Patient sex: M
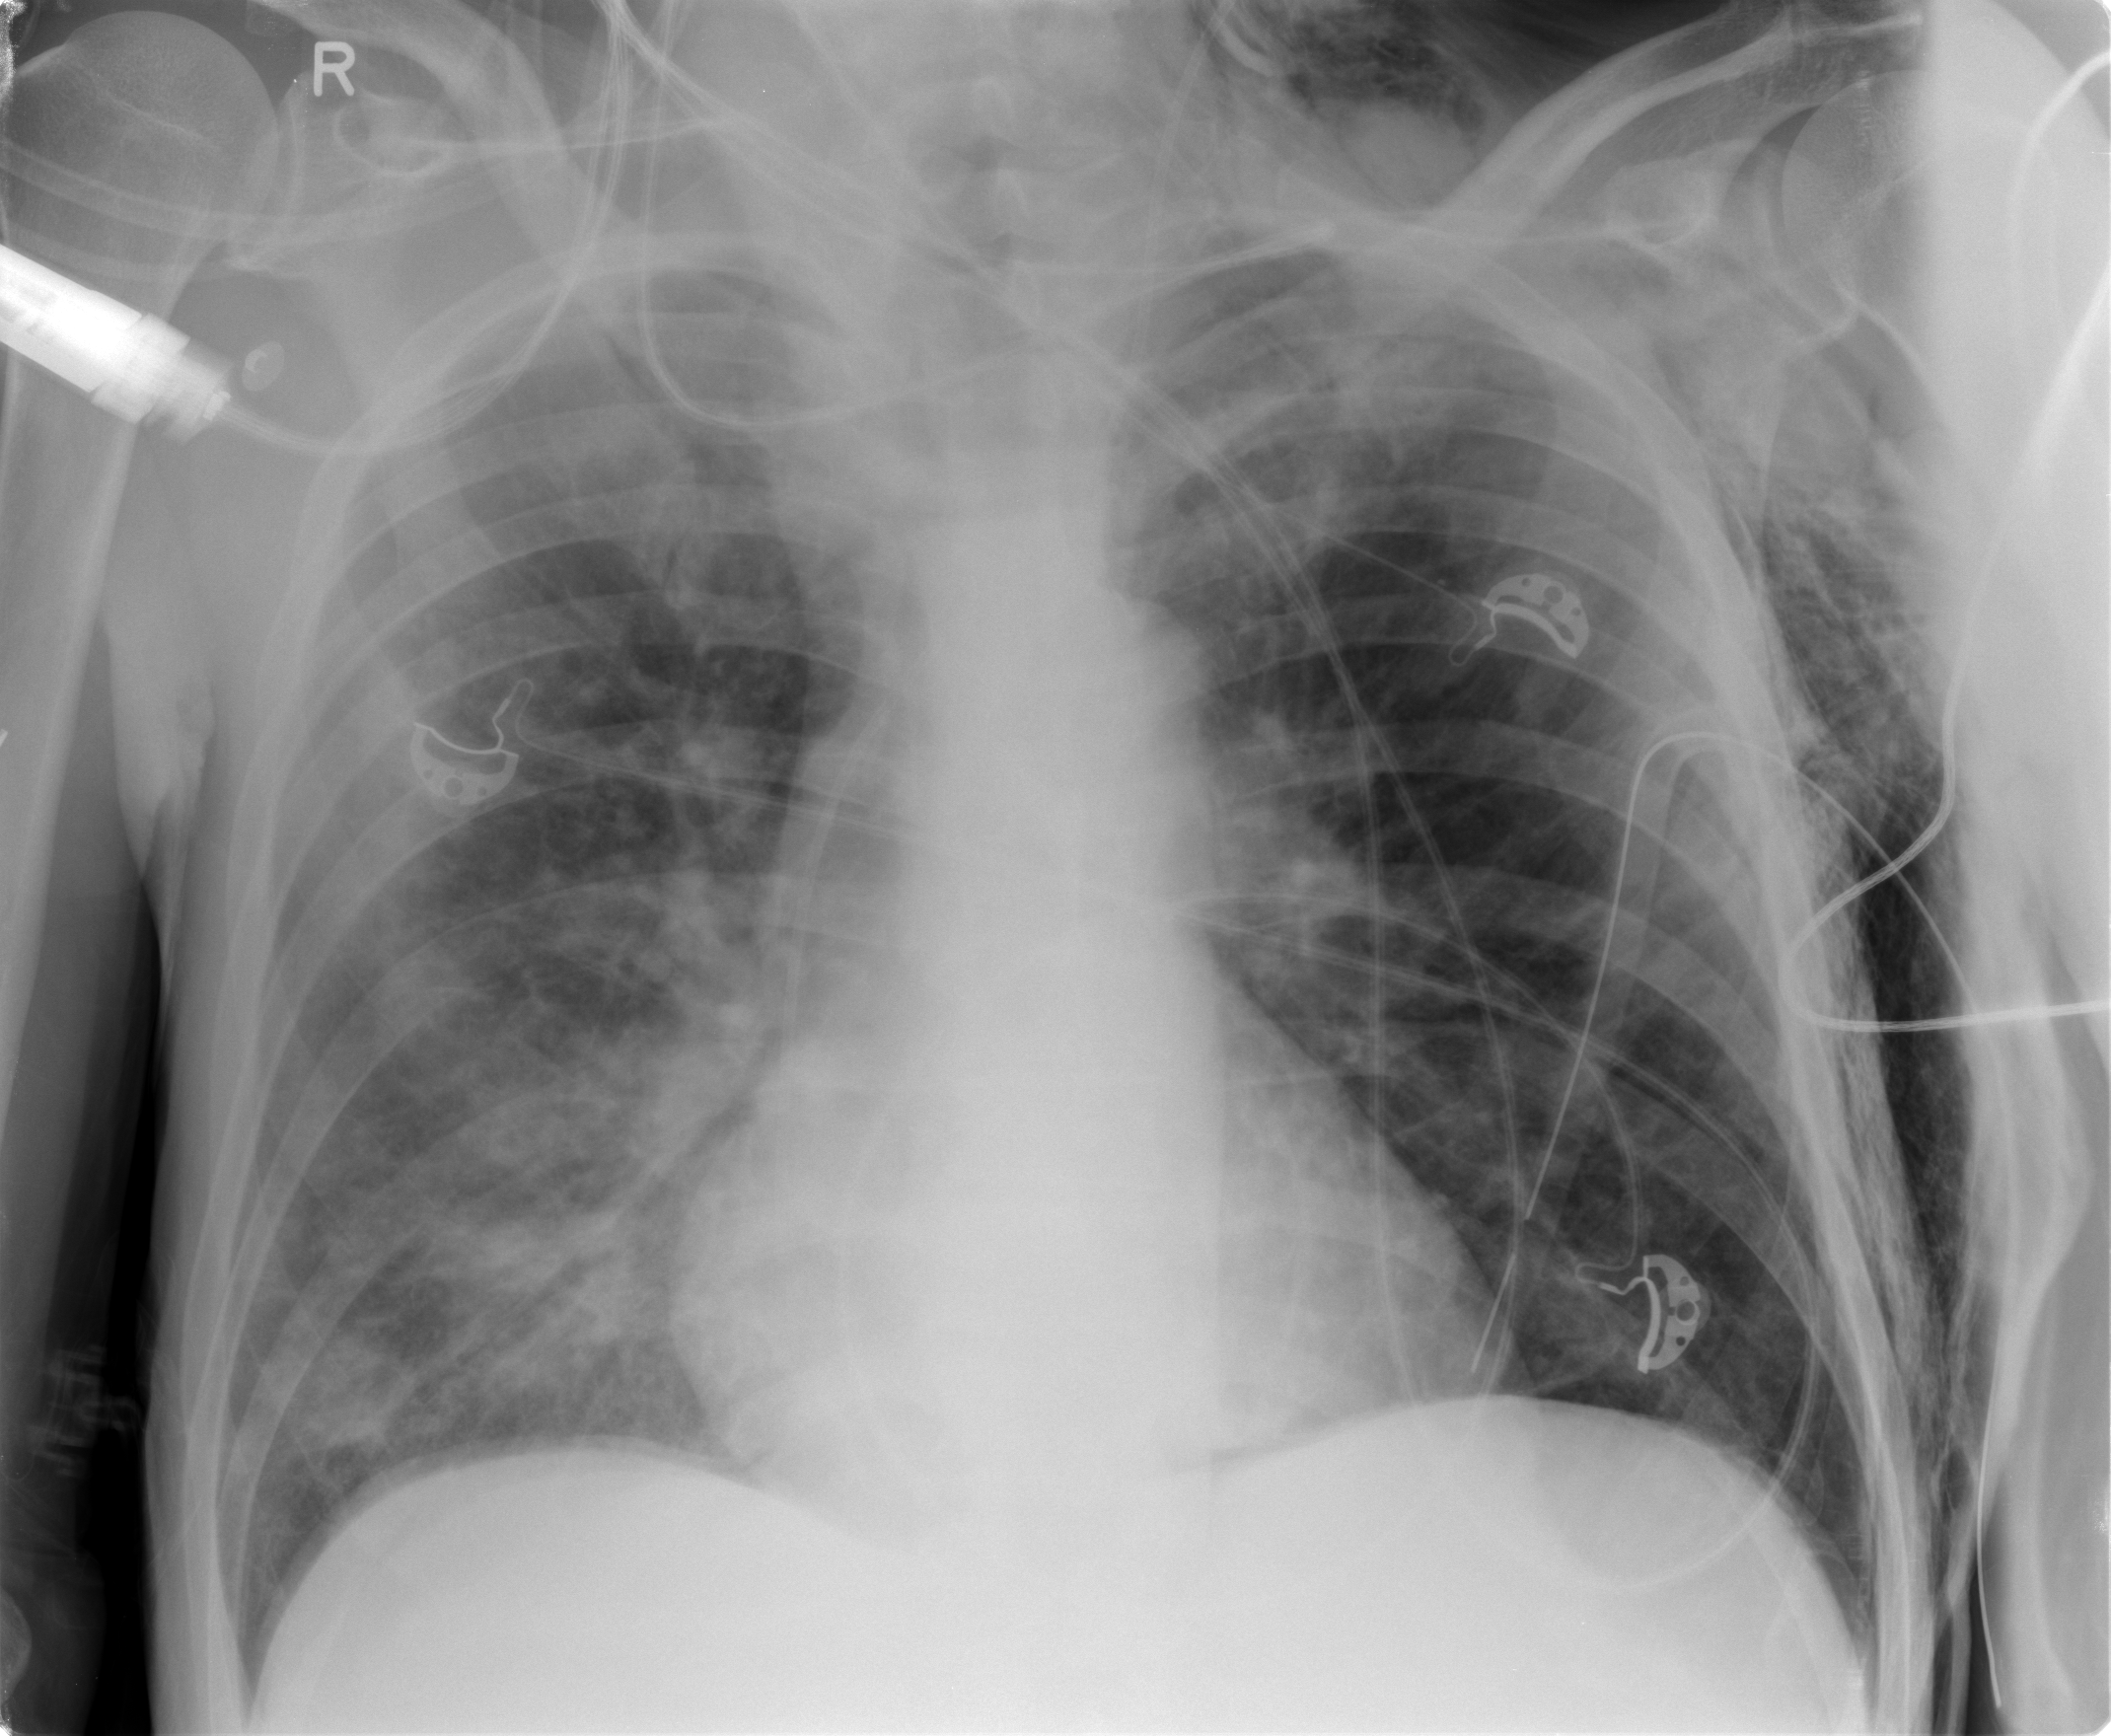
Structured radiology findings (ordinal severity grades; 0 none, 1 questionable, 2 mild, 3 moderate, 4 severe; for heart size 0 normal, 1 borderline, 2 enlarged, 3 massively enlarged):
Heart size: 0
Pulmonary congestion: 0
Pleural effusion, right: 0
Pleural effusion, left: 0
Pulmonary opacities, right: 2
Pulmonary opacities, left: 0
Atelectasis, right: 2
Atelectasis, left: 0